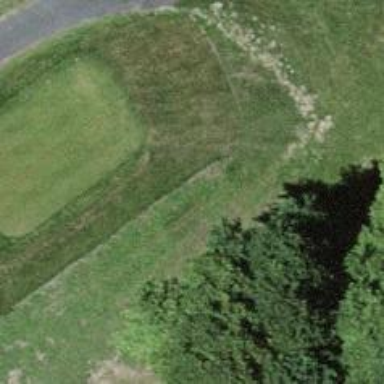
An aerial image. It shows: Golf tee on grassy land.